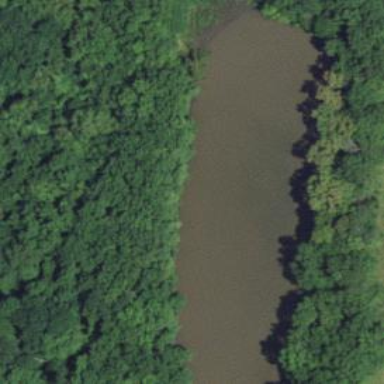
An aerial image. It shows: Peaceful pond surrounded by nature.